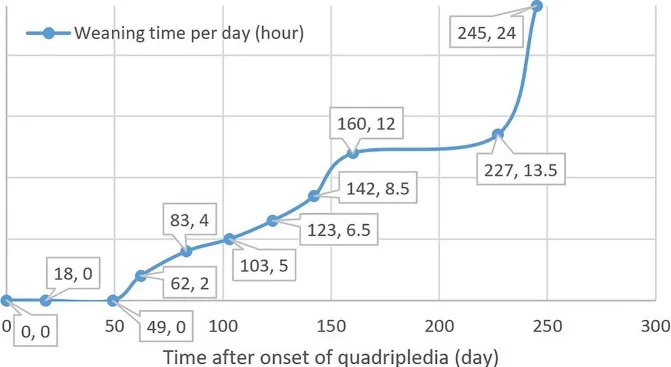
Weaning time and timeline of the management of the patient after onset of quadriplegia. CT, computed tomography; LP, lumbar puncture; EMG, electromyography; IVIG, intravenous immunoglobulin; MRI, magnetic resonance imaging.
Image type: chart (chart)